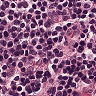
Metastatic tissue present: no